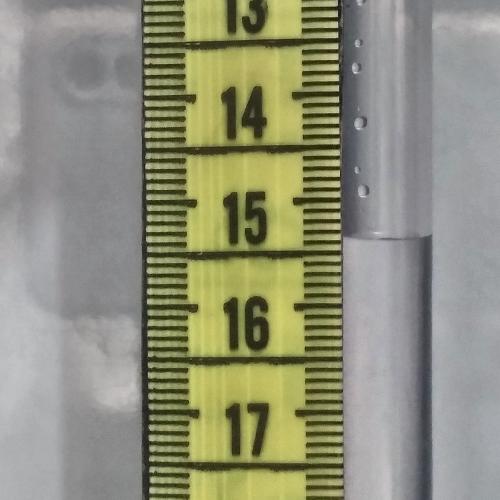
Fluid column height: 15.4 cm